Question: I am implementing SQLite using c-interface in vs2012.
I have three tables, two of them are parents and they aren't linked together by any keys. the third one is a child, which should have two foreign-keys from the two parent tables. I tried the following but it is not working giving me the following error:
'''
foreign key contraints failed
'''
here is my implementation:
first parent table:
'''
CREATE TABLE Persons (
ID INTEGER PRIMARY KEY AUTOINCREMENT NOT NULL,
Name CHAR NULL ,
Age INT NULL
);
'''
second parent table:
'''
CREATE TABLE Jobs (
Job_ID INTEGER PRIMARY KEY AUTOINCREMENT NOT NULL,
Description CHAR NULL ,
Country CHAR
);
'''
the child table
'''
CREATE TABLE Persons_Jobs (
Title CHAR NULL,
country CHAR NULL,
ID INT ,
Job_ID INT ,
FOREIGN KEY (ID) REFERENCES Persons(ID) ,
FOREIGN KEY (Job_ID) REFERENCES Jobs(Job_ID)
);
'''
note that my tables are created successfully, and the data on the first two tables are also inserted successfully.
---
'''
void db_prepareInsertSql(sqlite3 *db){
sqlite3_int64 rowPersonID,rowJobID;
int i =0;
char *sql;
char str[100];
do{
i = i+1;
sprintf_s(str, "INSERT INTO Persons VALUES(NULL,'liena',%d);",i);
sql = str;
db_execute_sql(db,sql);
fprintf(stdout,"Persons insertion");
rowPersonID = sqlite3_last_insert_rowid(db);
sprintf_s(str, "INSERT INTO Jobs VALUES(NULL,'Doc','SDN');");
sql = str;
db_execute_sql(db,sql);
fprintf(stdout,"Jobs insertion");
rowJobID = sqlite3_last_insert_rowid(db);
\the error occurs here
sprintf_s(str, "INSERT INTO Persons_Jobs VALUES('A','krt',%d,%d);",rowPersonID,rowJobID);
sql = str;
db_execute_sql(db,sql);
fprintf(stdout,"Persons_Jobs insertion");
}
while(i!=10);
}
'''
'''
void db_prepareCreateTablesSql(sqlite3 *db){
char *sql;
char str[500];
sprintf_s(str, "PRAGMA foreign_keys = ON;");
sql = str;
db_execute_sql(db,sql);
fprintf(stdout,"Enable foriegn-keys feature");
sprintf_s(str, "CREATE TABLE IF NOT EXISTS Persons("
"ID INTEGER PRIMARY KEY AUTOINCREMENT NOT NULL, "
"Name CHAR NULL , "
"Age INT NULL ); ");
sql = str;
db_execute_sql(db,sql);
fprintf(stdout,"table Persons");
sprintf_s(str, "CREATE TABLE IF NOT EXISTS Jobs("
"Job_ID INTEGER PRIMARY KEY AUTOINCREMENT NOT NULL, "
"Description CHAR NULL , "
"Country CHAR )");
sql = str;
db_execute_sql(db,sql);
fprintf(stdout,"table Jobs");
sprintf_s(str, "CREATE TABLE IF NOT EXISTS Persons_Jobs("
"Title CHAR NULL , "
"country CHAR NULL , "
"ID INT , "
"Job_ID INT , "
"FOREIGN KEY (ID) REFERENCES Persons(ID),"
"FOREIGN KEY (Job_ID) REFERENCES Jobs(Job_ID)) ;");
sql = str;
db_execute_sql(db,sql);
fprintf(stdout,"table Persons_Jobs");
db_prepareInsertSql(db);
}
'''
when I debug, i found this:

so, my problem is in the child table, how can I specify two foreign keys from two different parent tables ?
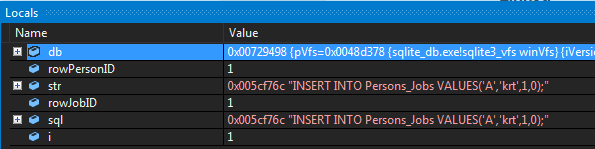
Answer: The problem is in this line:
'''
sprintf_s(str, "INSERT INTO Persons_Jobs VALUES('A','krt',%d,%d);",rowPersonID,rowJobID);
'''
The type of 'rowPersonID' and 'rowJobID' is 'sqlite3_int64':
'''
sqlite3_int64 rowPersonID,rowJobID;
'''
which is 64bit type while '%d' expects an integer, 32bit. You need to cast it to integer or use 'I64d' to format 64bit number:
'''
sprintf_s(str, "INSERT INTO Persons_Jobs VALUES('A','krt',%I64d,%I64d);", rowPersonID,rowJobID);
'''